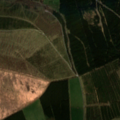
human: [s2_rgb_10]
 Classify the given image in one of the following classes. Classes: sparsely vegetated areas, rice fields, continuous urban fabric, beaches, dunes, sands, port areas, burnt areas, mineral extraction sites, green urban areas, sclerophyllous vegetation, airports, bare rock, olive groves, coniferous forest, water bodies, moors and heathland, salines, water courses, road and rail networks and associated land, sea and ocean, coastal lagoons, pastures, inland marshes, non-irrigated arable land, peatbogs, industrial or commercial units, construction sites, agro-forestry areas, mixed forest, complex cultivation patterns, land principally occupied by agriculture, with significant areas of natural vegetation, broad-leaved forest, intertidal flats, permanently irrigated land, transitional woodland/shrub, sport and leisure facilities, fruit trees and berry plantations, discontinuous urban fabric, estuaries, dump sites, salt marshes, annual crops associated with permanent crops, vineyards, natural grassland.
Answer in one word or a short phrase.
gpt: pastures, coniferous forest, moors and heathland, transitional woodland/shrub